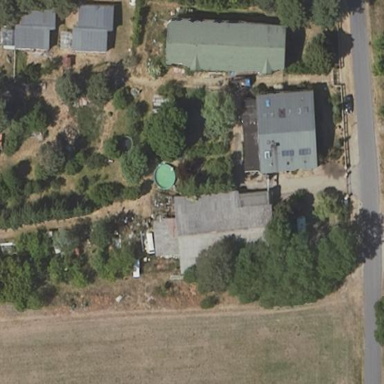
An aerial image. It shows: Farmyard area.